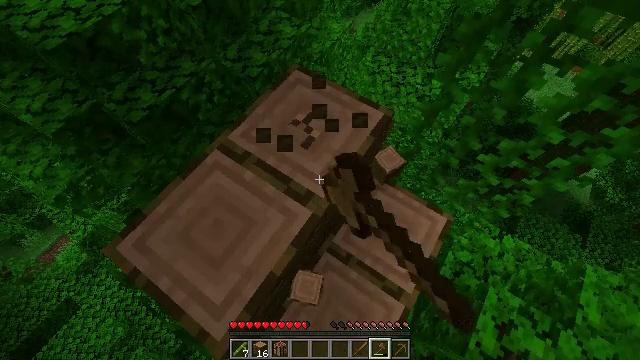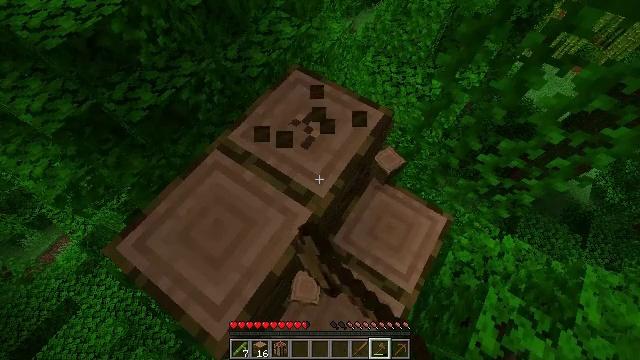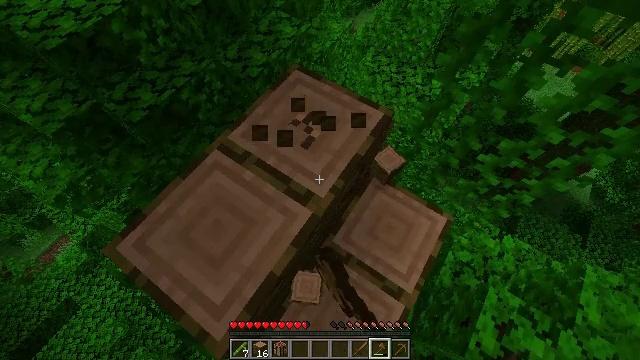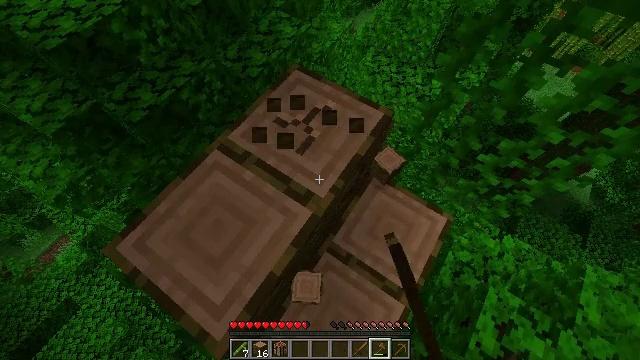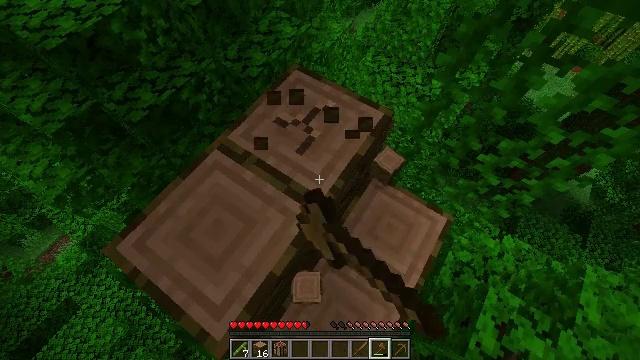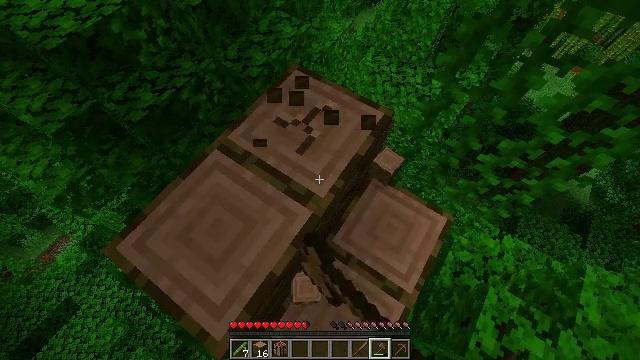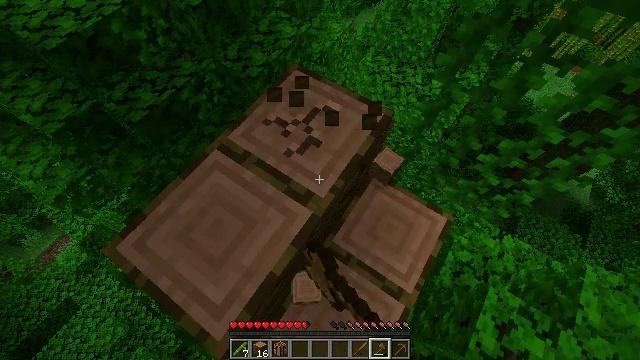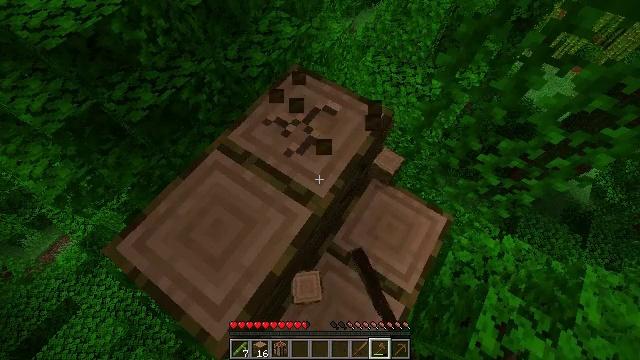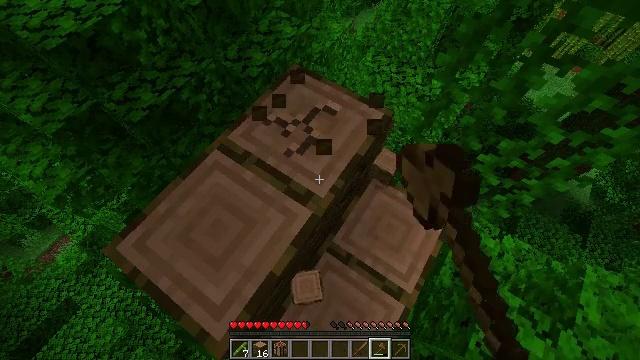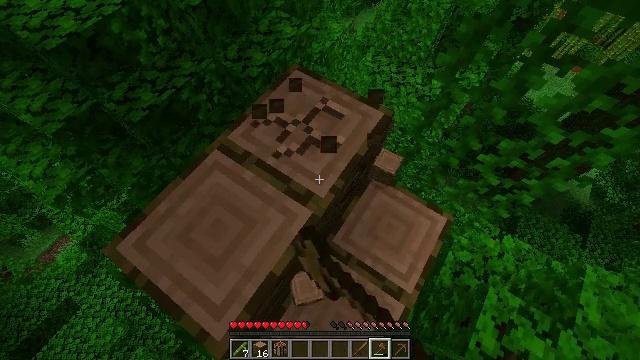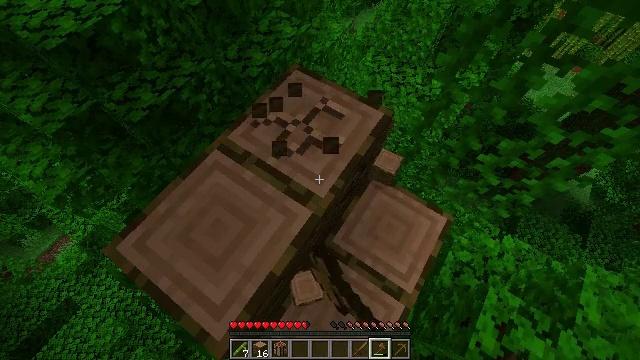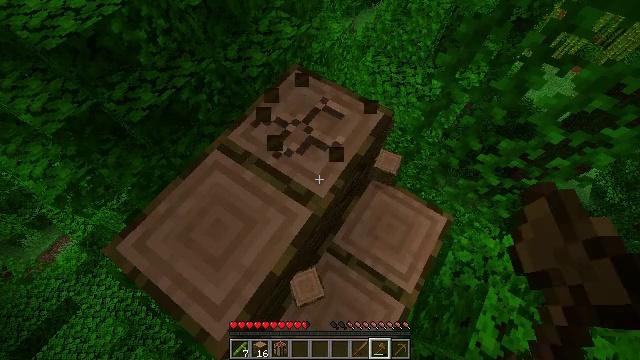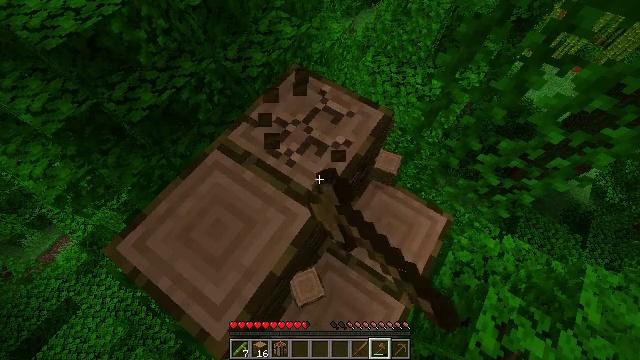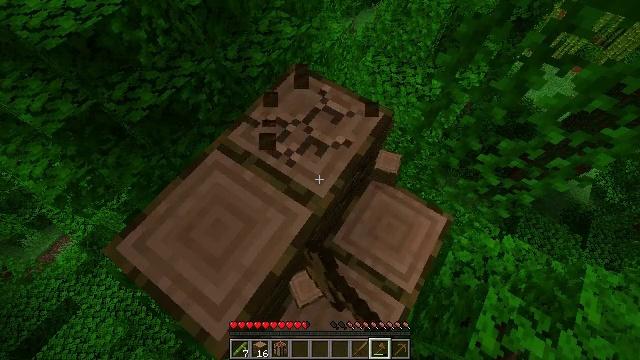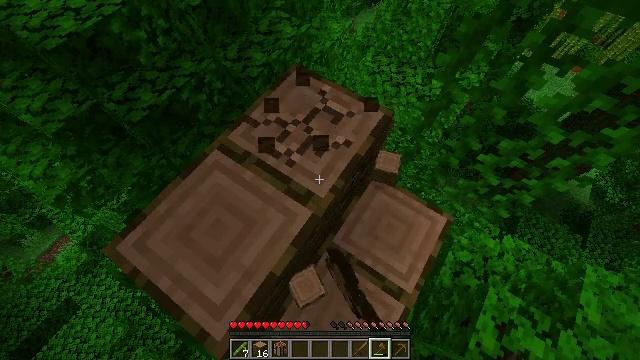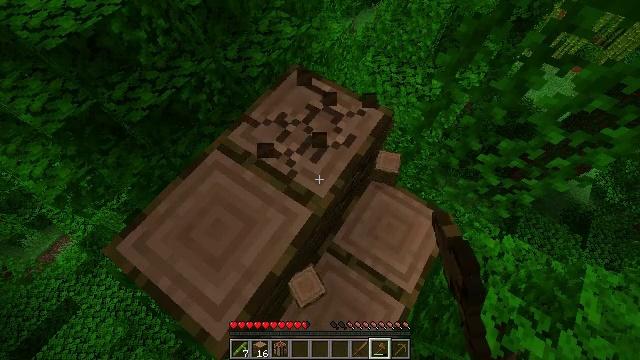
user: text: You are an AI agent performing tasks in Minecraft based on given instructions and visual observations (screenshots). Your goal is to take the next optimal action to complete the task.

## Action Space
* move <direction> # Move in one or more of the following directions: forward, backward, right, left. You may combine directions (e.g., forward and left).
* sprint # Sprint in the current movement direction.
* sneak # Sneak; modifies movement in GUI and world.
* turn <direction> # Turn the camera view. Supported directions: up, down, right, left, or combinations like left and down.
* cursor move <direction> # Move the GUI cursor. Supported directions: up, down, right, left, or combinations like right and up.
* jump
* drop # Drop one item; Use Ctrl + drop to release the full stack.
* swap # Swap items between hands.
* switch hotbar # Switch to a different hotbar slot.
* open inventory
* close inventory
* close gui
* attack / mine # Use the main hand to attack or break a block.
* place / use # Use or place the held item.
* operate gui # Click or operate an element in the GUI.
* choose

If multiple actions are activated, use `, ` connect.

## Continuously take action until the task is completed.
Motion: motion action
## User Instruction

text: Collect the jungle log for building.
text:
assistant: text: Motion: attack / mine
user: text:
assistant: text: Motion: attack / mine
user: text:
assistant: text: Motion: attack / mine
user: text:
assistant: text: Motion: attack / mine
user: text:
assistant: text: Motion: attack / mine
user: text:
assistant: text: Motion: attack / mine
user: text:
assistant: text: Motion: attack / mine
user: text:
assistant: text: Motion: attack / mine
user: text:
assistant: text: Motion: attack / mine
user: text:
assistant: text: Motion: attack / mine
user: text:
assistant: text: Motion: attack / mine
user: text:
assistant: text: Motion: attack / mine
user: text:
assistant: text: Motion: attack / mine
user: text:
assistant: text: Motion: attack / mine
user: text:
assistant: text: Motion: attack / mine
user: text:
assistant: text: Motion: attack / mine
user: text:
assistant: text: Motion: attack / mine
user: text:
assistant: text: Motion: attack / mine
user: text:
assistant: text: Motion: attack / mine
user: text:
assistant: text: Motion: attack / mine
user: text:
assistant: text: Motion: attack / mine
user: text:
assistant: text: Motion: attack / mine
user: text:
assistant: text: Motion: attack / mine
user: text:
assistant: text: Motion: attack / mine
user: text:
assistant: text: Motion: attack / mine
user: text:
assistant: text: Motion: attack / mine
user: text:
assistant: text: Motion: attack / mine
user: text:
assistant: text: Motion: attack / mine
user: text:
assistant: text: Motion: attack / mine
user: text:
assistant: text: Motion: attack / mine